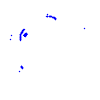
Particle: electron